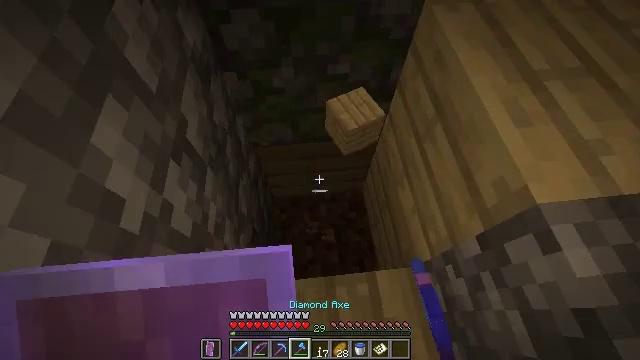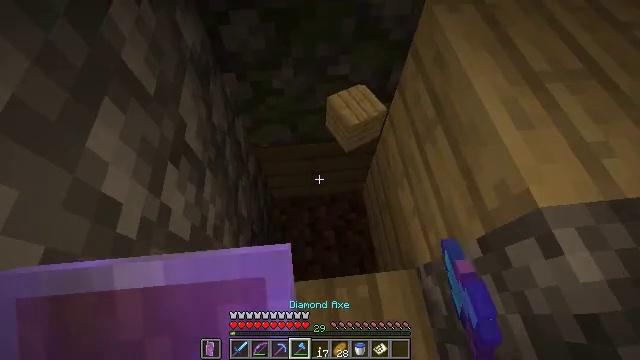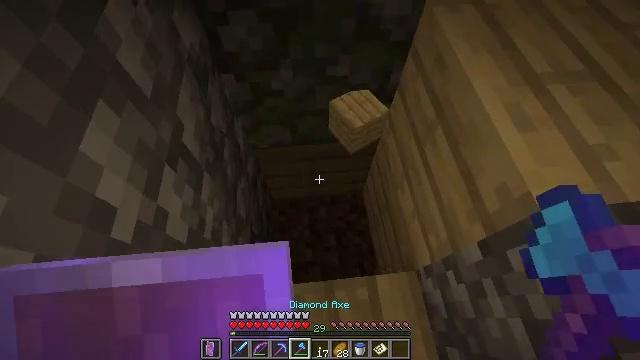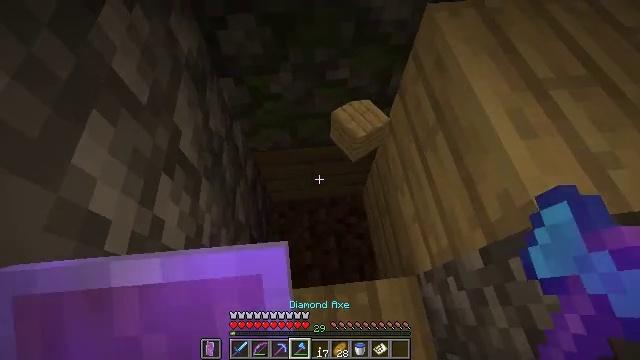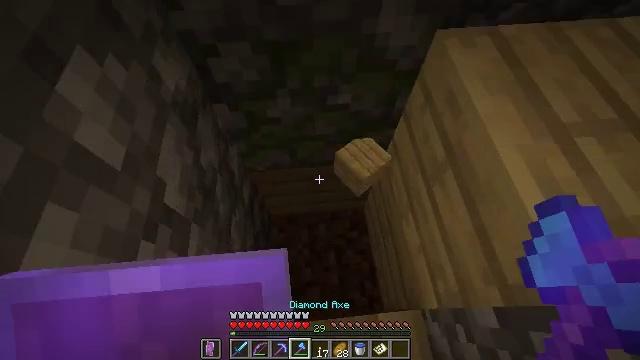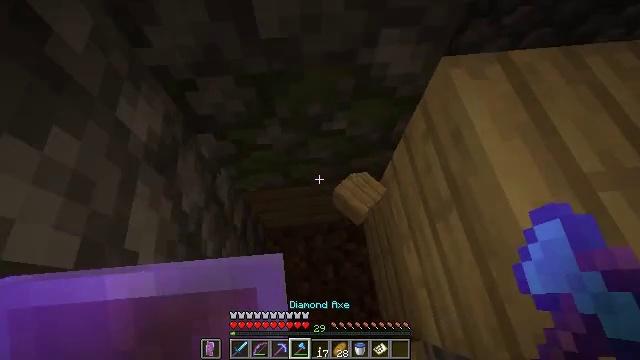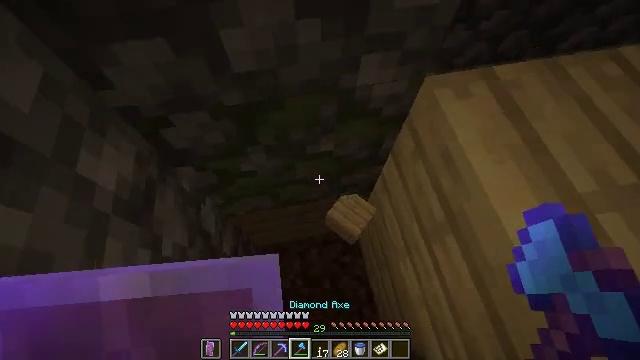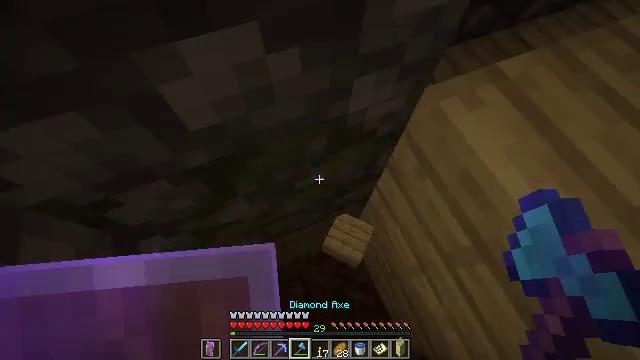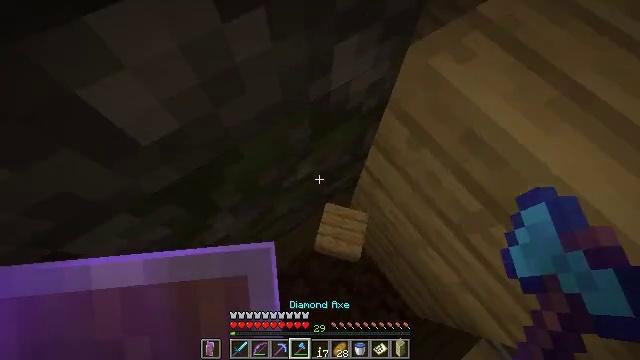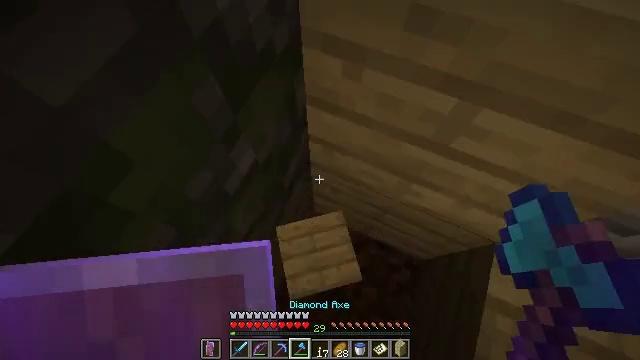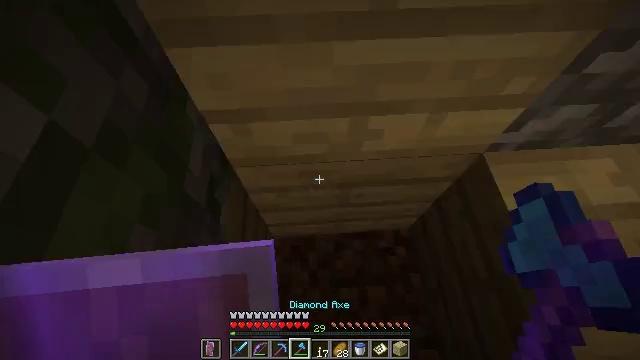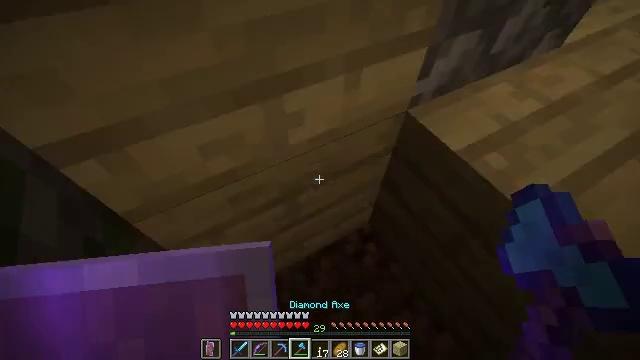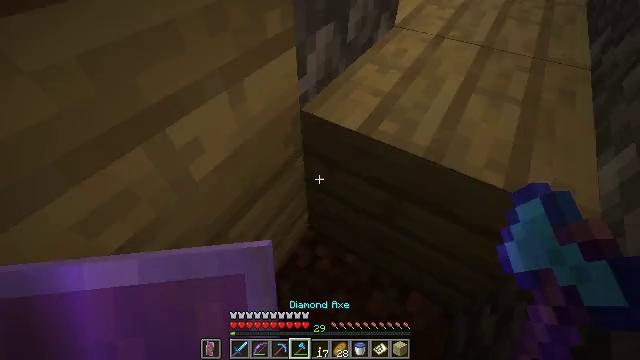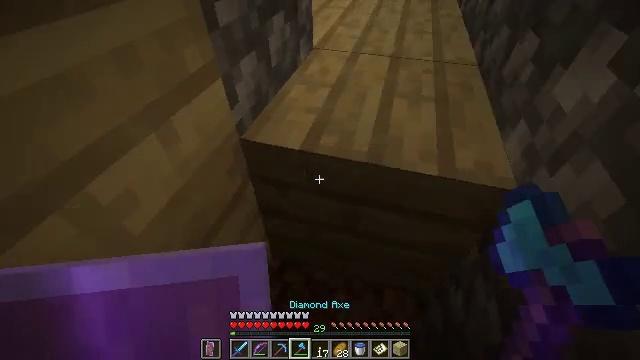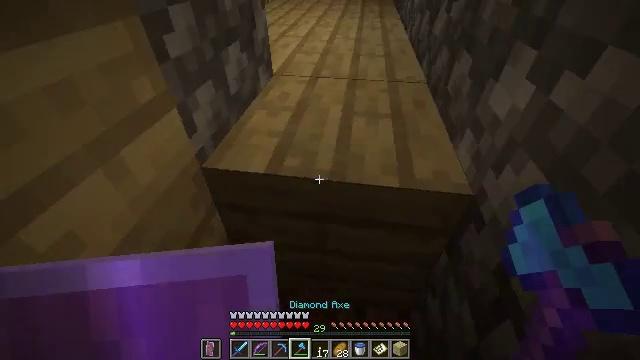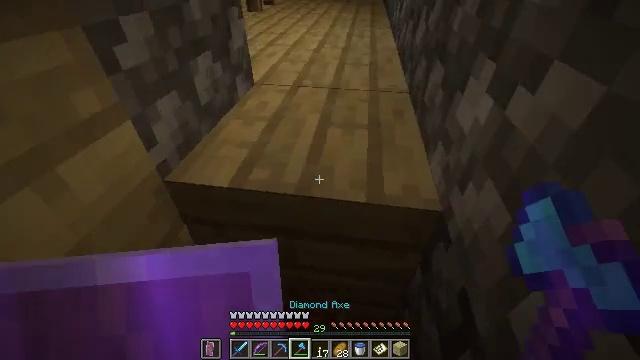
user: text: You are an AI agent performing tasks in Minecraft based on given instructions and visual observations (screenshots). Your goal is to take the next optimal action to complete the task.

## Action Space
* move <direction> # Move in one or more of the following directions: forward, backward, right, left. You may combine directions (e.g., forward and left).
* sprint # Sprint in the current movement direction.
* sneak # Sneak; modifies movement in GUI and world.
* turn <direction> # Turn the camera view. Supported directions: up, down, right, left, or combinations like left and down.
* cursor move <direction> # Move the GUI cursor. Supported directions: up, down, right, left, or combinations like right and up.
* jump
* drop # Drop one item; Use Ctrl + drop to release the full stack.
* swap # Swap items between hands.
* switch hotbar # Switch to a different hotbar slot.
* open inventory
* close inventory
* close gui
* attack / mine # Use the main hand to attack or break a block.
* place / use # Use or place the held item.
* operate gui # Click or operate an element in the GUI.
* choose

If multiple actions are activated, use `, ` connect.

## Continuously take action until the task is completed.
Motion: motion action
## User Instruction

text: Gather some birch planks.
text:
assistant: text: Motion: no_op
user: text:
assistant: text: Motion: no_op
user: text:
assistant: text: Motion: move forward
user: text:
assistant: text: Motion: move forward
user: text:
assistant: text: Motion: move forward, turn right and down
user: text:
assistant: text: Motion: move forward, turn right
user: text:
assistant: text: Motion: move forward and move left, turn right and down
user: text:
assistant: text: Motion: move forward and move left, turn right and down
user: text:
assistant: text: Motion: move forward and move left, turn right
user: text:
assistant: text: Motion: move forward and move left, turn right and up
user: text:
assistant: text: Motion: turn right and up
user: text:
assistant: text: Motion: turn right and up
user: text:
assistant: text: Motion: turn right and up
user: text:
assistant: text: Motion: move right, turn right and up
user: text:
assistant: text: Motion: move forward and move right, turn up
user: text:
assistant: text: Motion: move forward and move right, turn left and up, jump
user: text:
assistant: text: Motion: move forward and move right, turn left and up, jump
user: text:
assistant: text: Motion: move forward and move right, jump
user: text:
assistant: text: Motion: move forward and move right, turn left and up
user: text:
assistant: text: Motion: move right, turn left and up
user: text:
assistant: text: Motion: move right, turn left and up
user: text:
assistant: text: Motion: move forward and move right, turn left
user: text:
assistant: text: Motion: move forward and move right, turn left
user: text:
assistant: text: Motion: move forward and move right, turn left and up
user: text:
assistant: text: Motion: move right, turn left and up
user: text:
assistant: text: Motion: move right, turn left
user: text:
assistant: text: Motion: no_op
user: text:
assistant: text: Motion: turn left
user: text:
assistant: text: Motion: move left
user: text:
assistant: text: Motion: move left, turn left